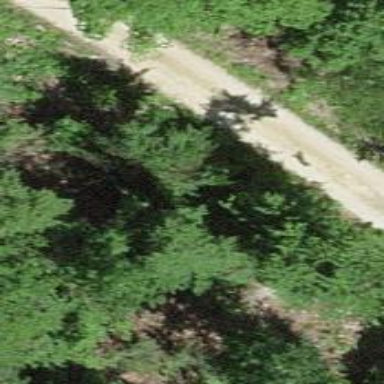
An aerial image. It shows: Gravel track of grade3 type.